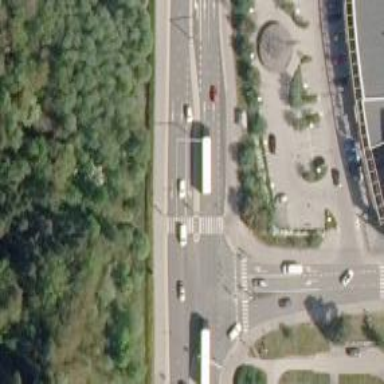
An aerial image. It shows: Asphalt cycleway.